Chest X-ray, AP view. Patient: 47 years old, sex F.
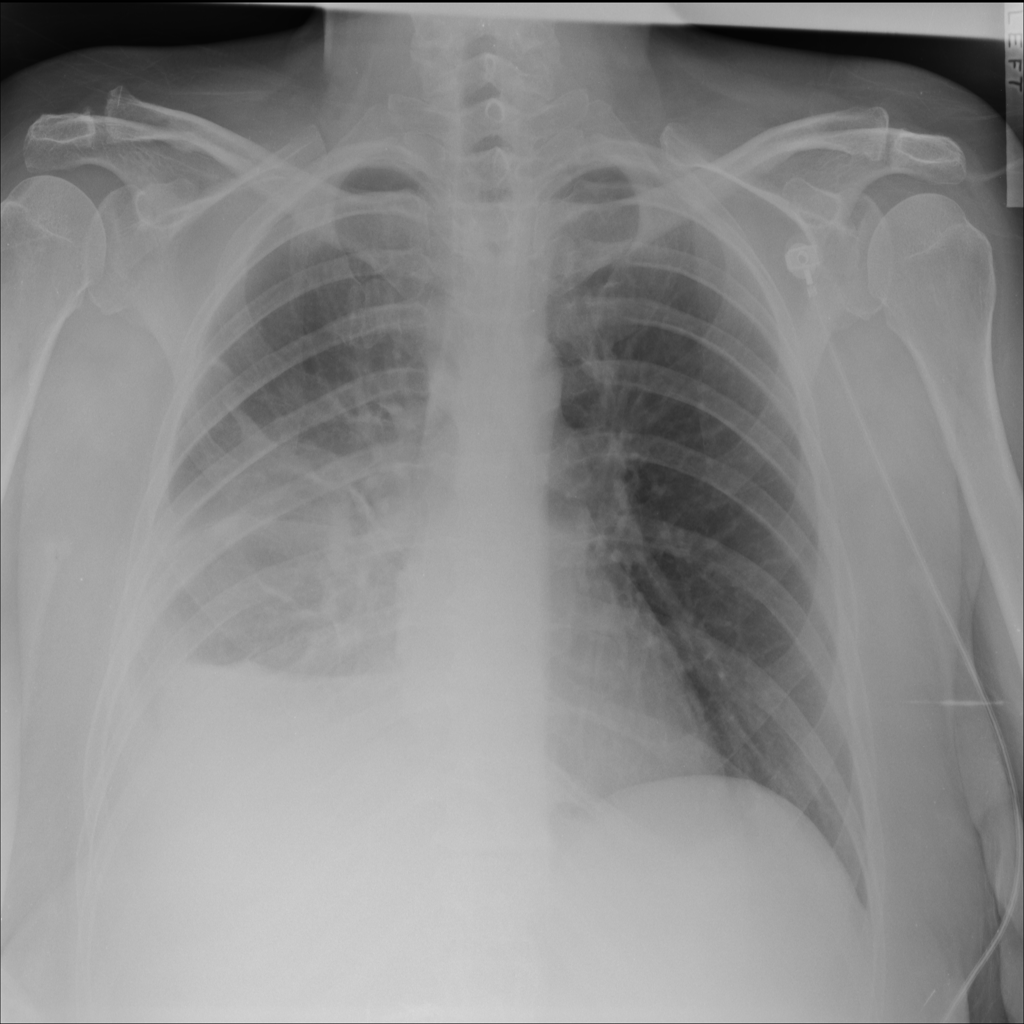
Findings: Consolidation